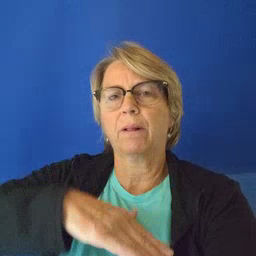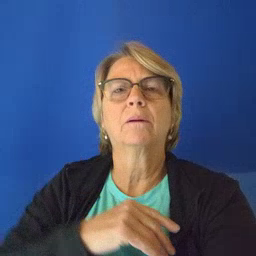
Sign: table